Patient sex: F
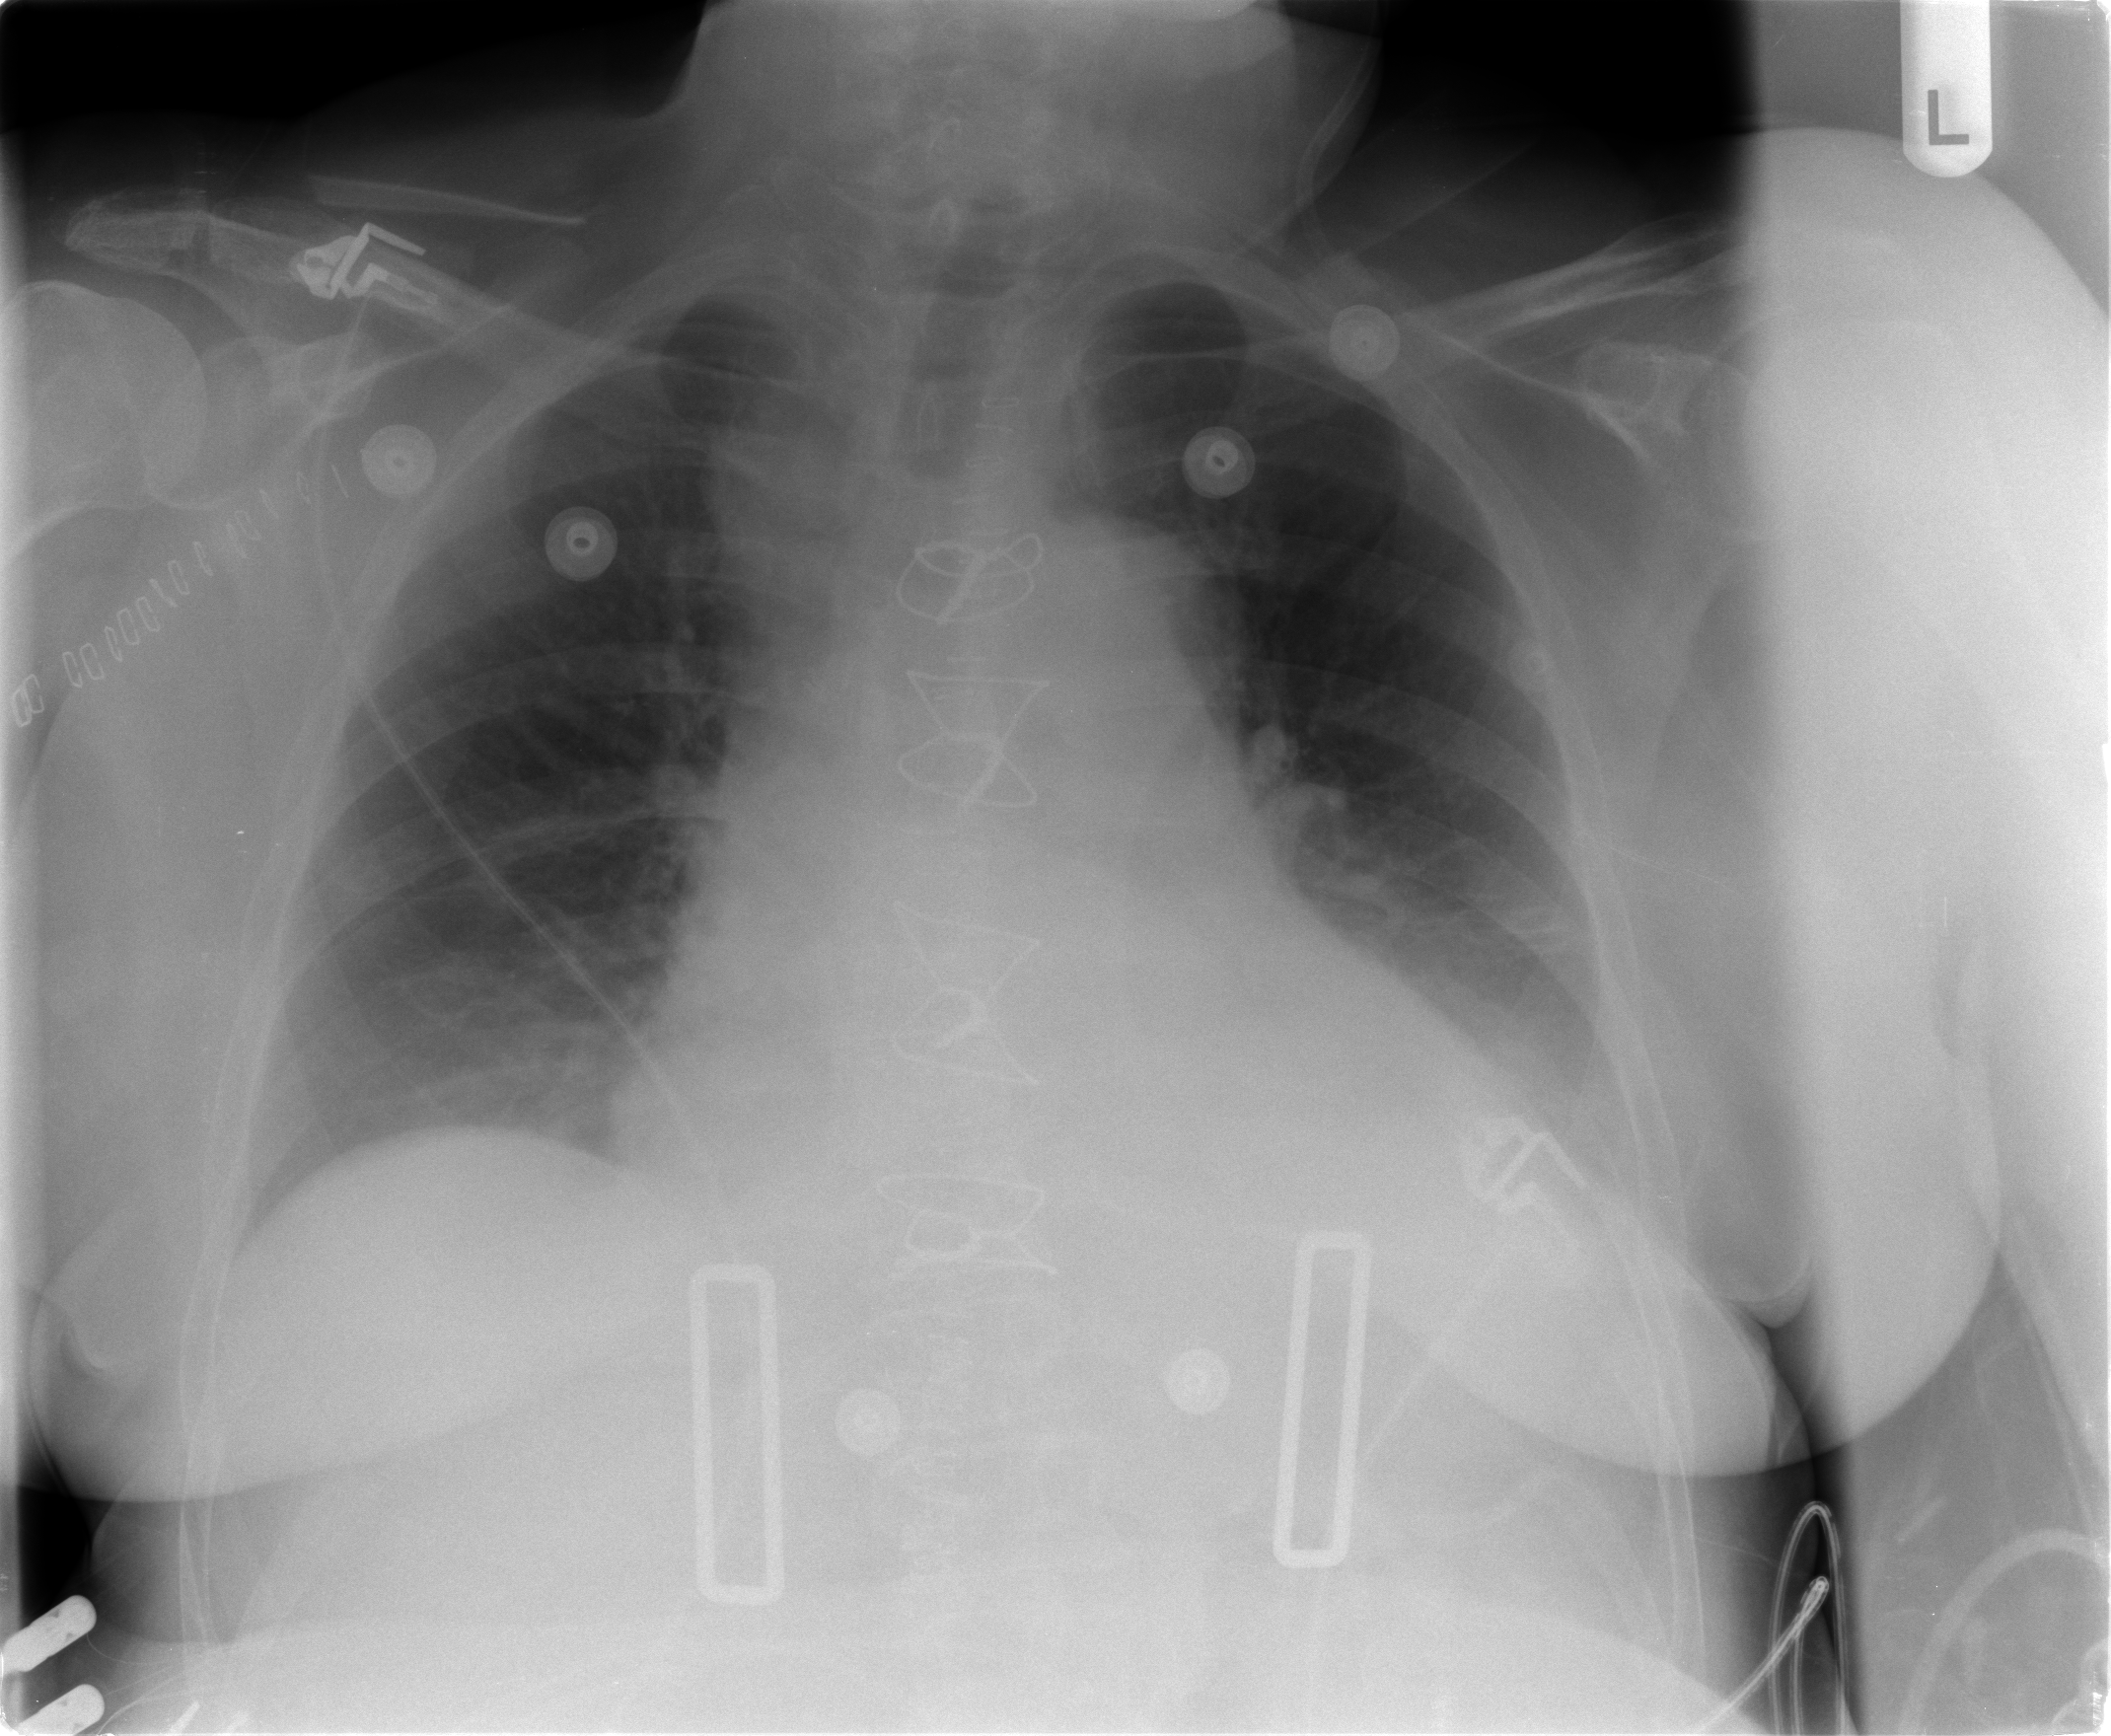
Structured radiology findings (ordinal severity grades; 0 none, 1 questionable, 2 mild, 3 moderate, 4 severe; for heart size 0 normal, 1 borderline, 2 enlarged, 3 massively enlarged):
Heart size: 2
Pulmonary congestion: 1
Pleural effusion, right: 0
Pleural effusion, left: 1
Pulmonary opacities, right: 0
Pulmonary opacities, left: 0
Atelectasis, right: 1
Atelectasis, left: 1